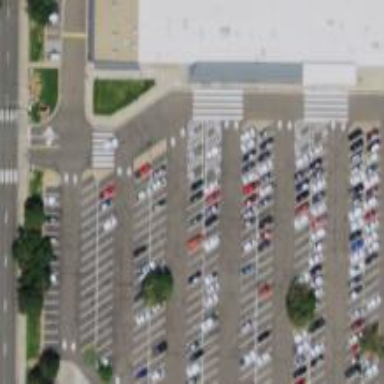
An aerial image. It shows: Parking space.